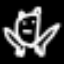
Label: frog